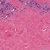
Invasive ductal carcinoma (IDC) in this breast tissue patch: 0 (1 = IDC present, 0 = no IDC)